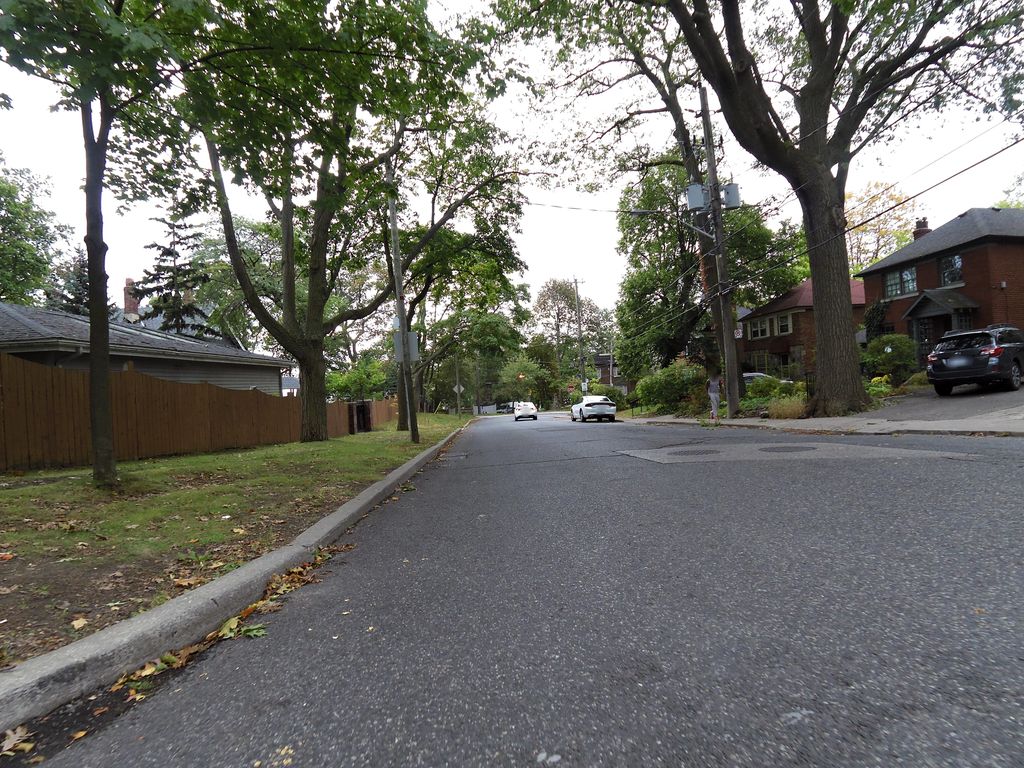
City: toronto